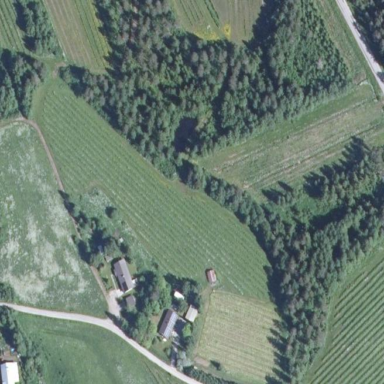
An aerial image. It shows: Orchard.